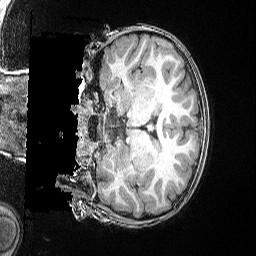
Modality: T1w
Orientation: coronal
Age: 84
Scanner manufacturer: siemens
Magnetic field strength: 3 T
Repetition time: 2.5 s
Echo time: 0.00347 s